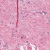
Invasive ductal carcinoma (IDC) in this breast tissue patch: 0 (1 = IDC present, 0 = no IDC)